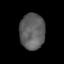
Tissue: lung
Cell type: Others
Senescence score: 0.2026
Nuclear area (px): 880
Mean DAPI intensity: 95.588